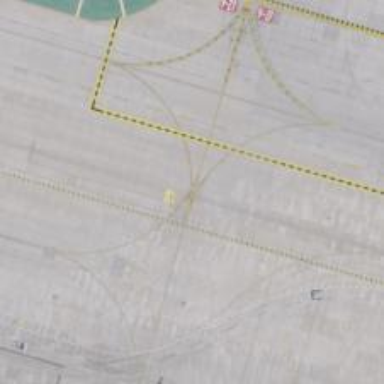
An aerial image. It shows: View of taxiway at the airport.